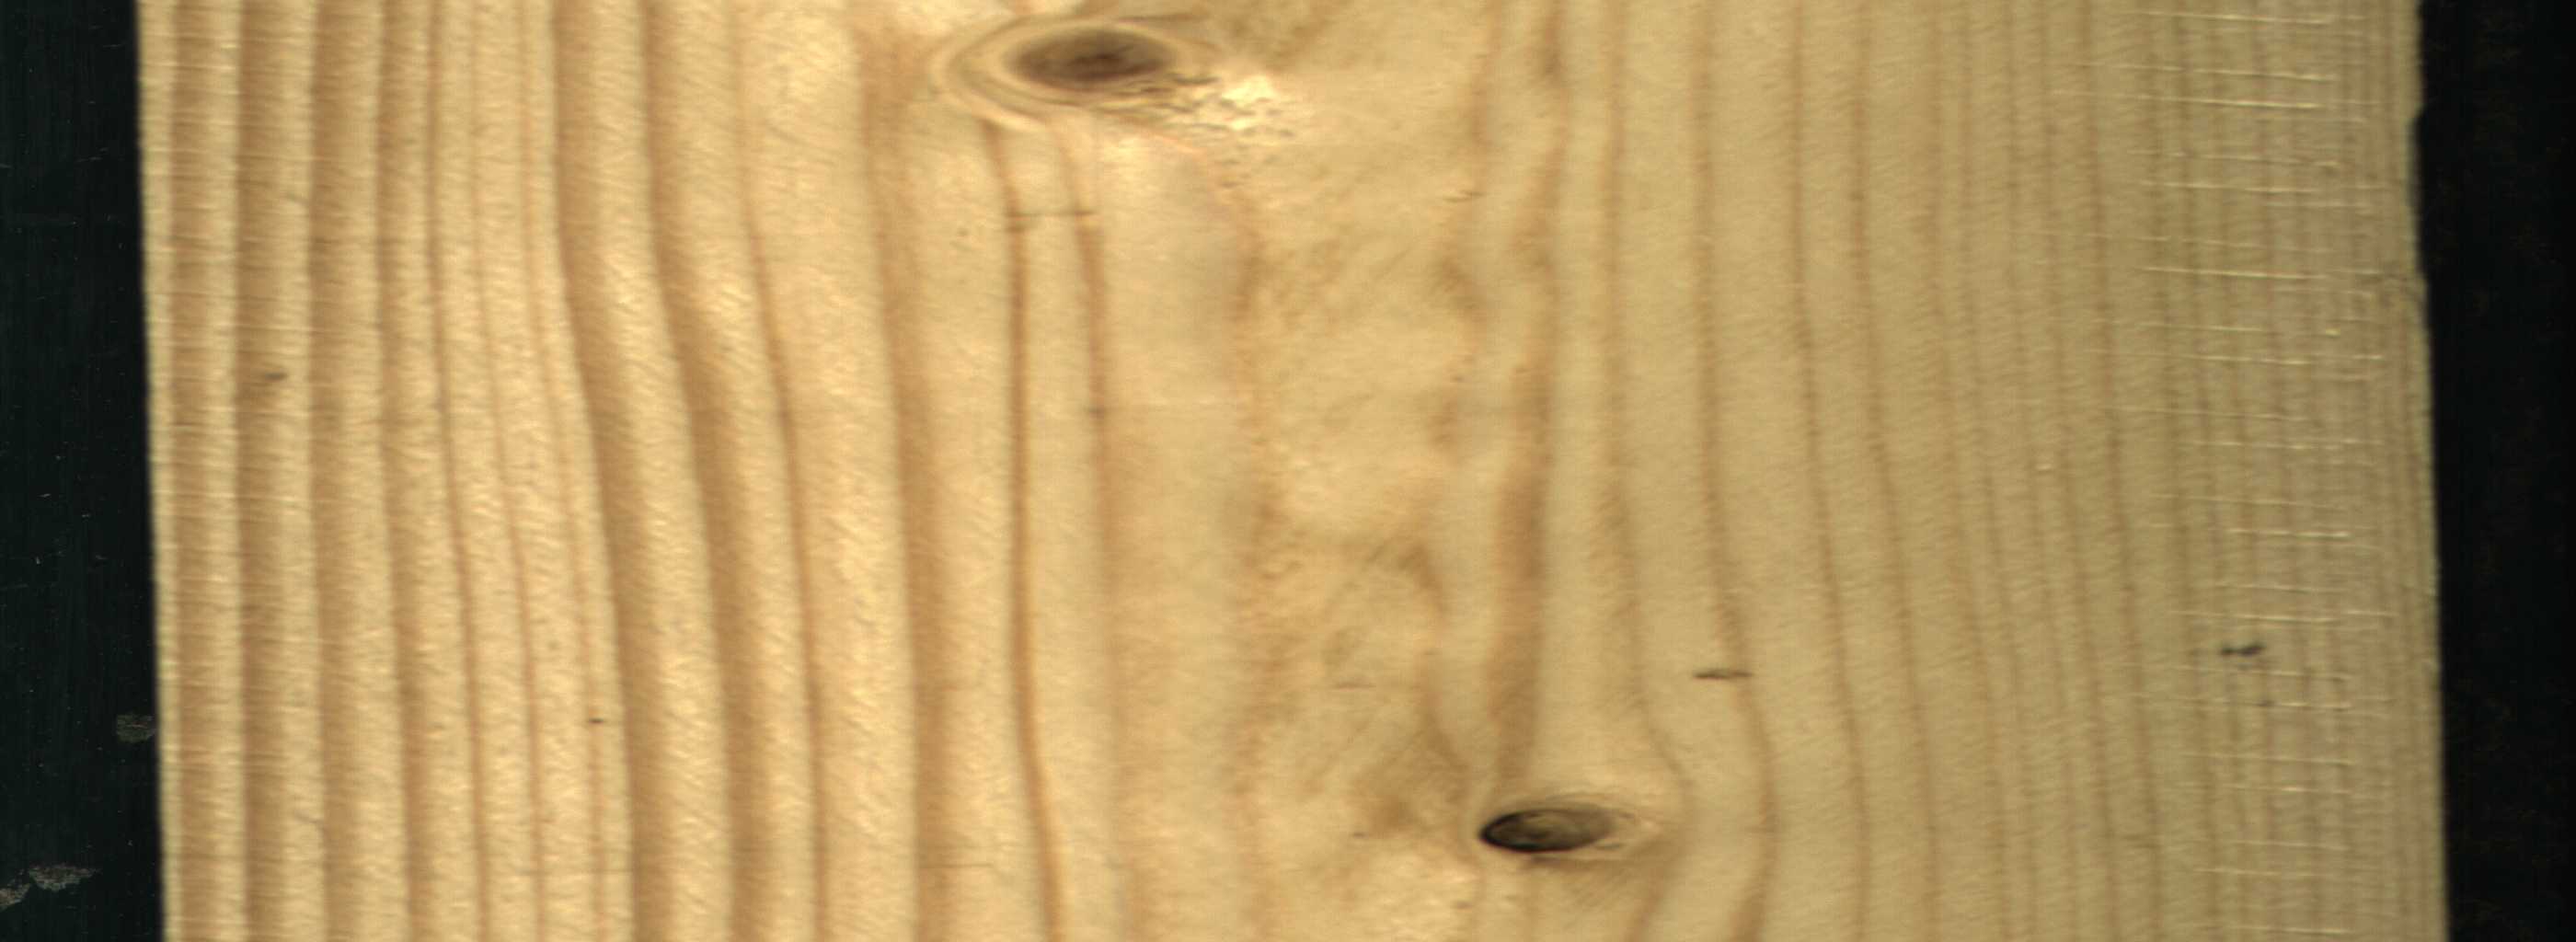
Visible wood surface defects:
Dead_Knot
Live_Knot